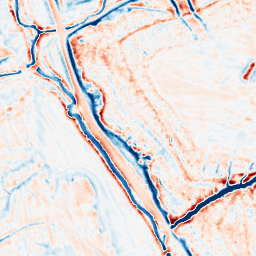
Category: edge_preserving
Decomposition family: bilateral
Decomposition parameters: d: 15
sigma_color: 100
sigma_space: 25
Upsampling method: cubic_catmull_rom
Upsampling parameters: scale: 2
Upsampling scale: 2